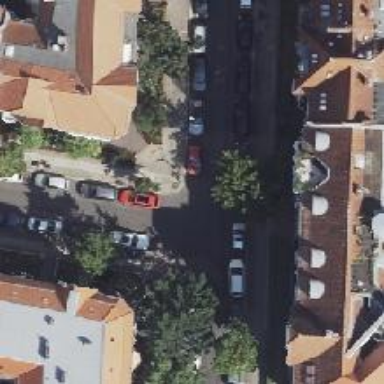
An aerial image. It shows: Residential road with asphalt surface. There are separate sidewalks on both sides and parallel on-street parking lanes on both sides as well.